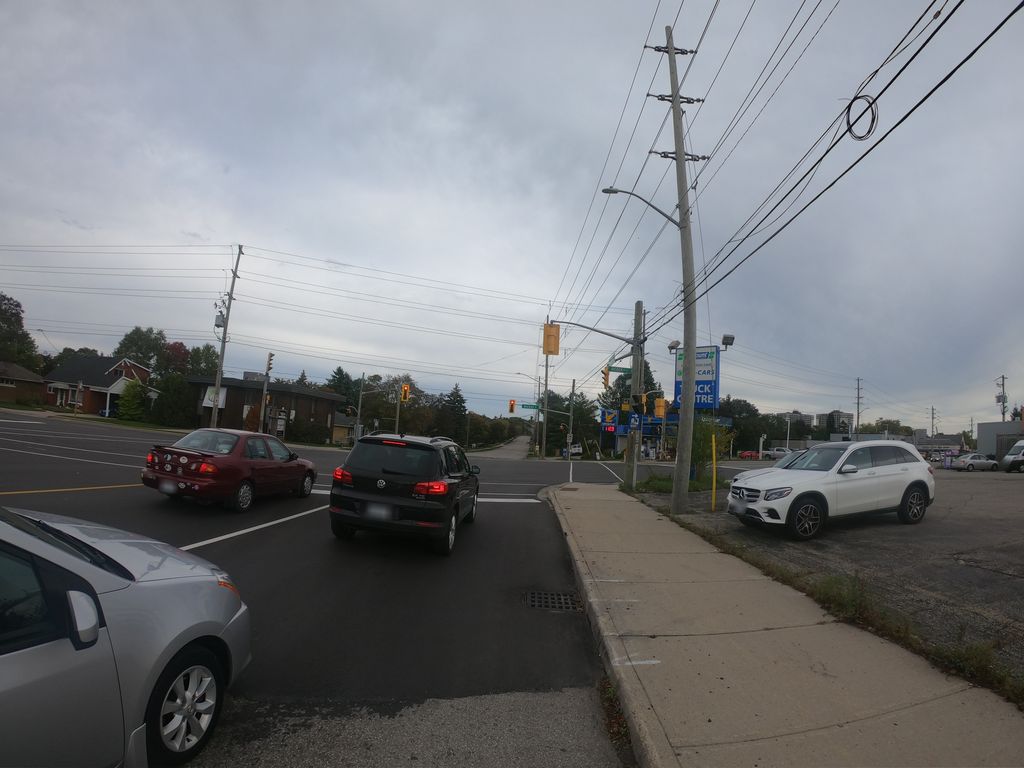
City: kitchener-waterloo